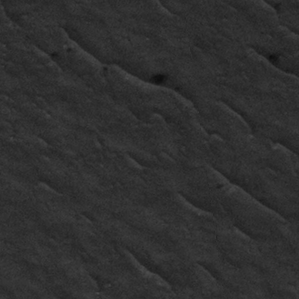
Label: frost